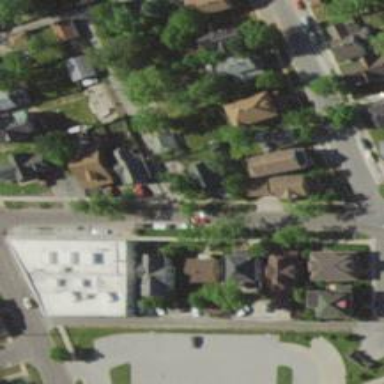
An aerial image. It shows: Alleyway designated as service road.